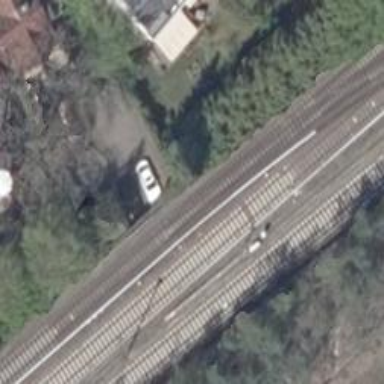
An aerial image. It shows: Railway switch.